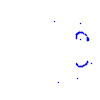
Particle: kaon